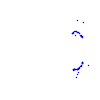
Particle: proton